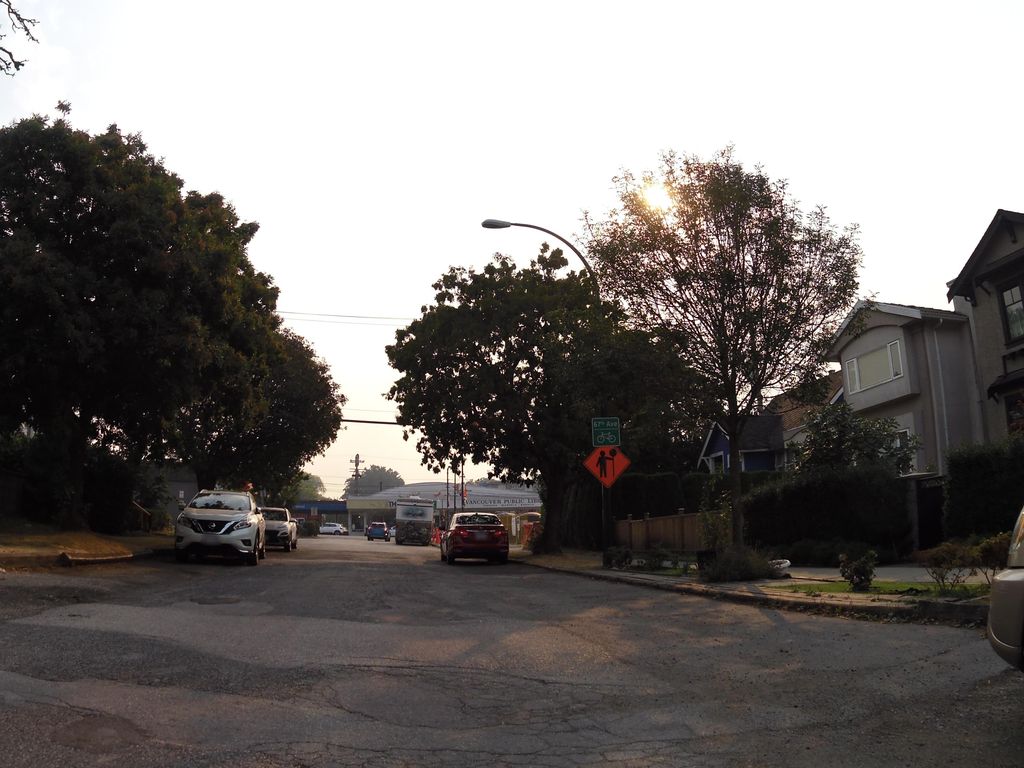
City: vancouver